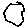
Label: hexagon